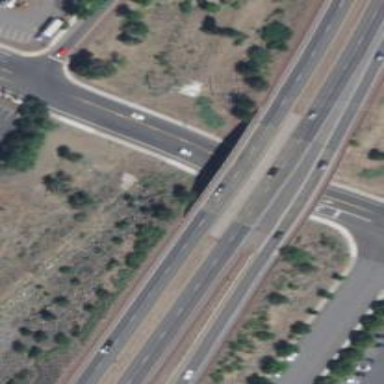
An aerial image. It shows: Bridge for trunk highway with expressway access.